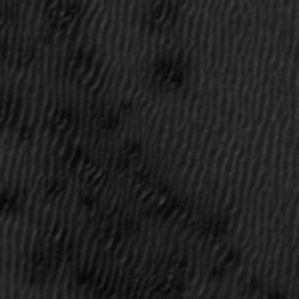
Label: frost